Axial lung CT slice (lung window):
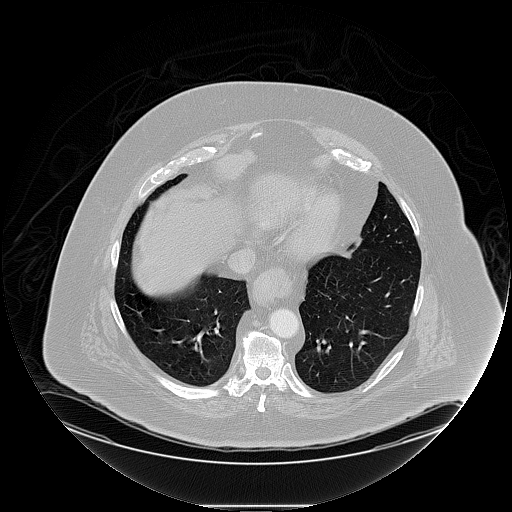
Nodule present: no